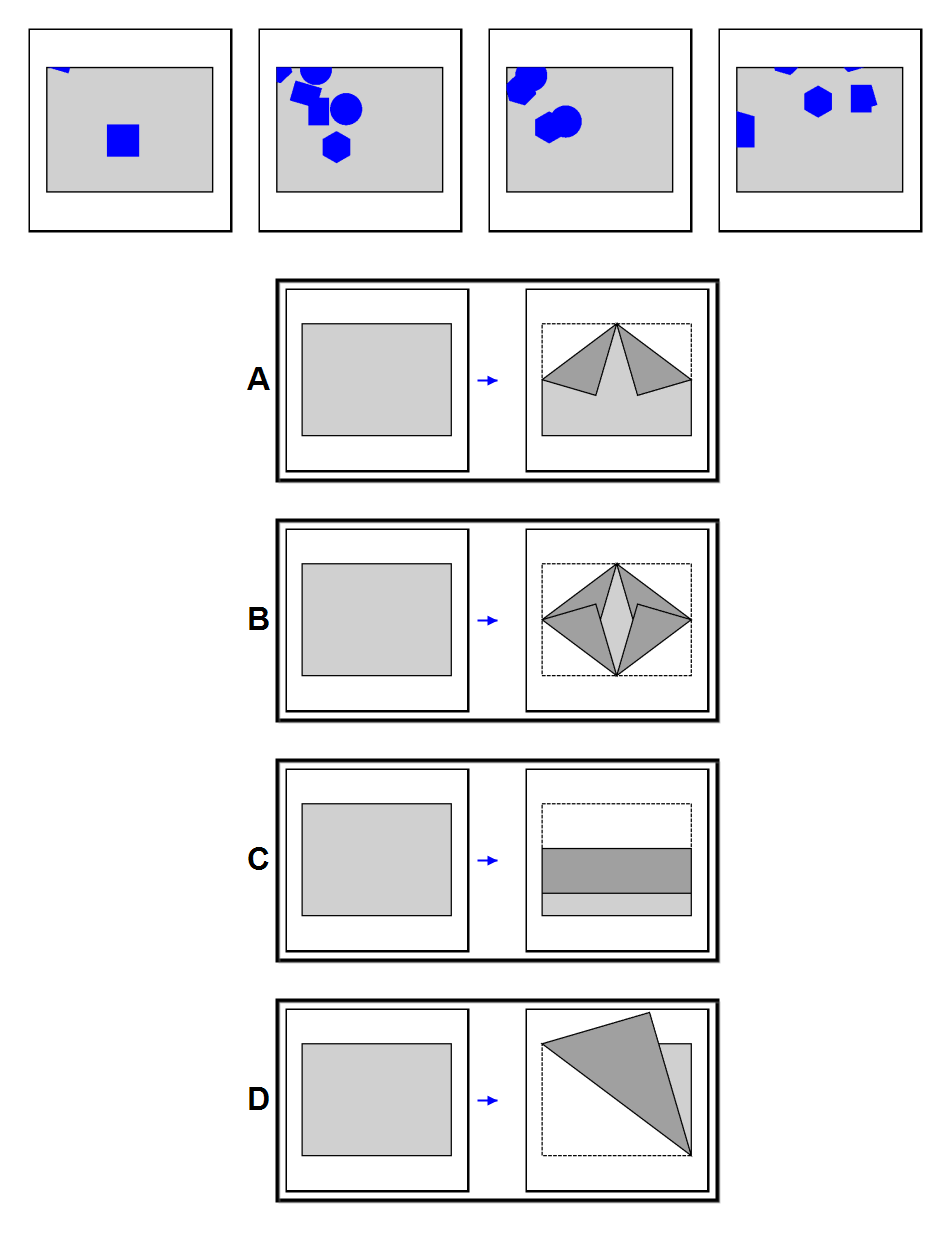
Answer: A